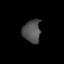
Tissue: prostate
Cell type: T cells
Senescence score: 0.3616
Nuclear area (px): 403
Mean DAPI intensity: 80.136